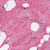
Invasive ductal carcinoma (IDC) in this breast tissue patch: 0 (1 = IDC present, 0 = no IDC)